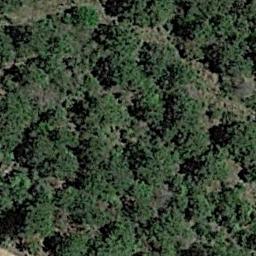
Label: forest